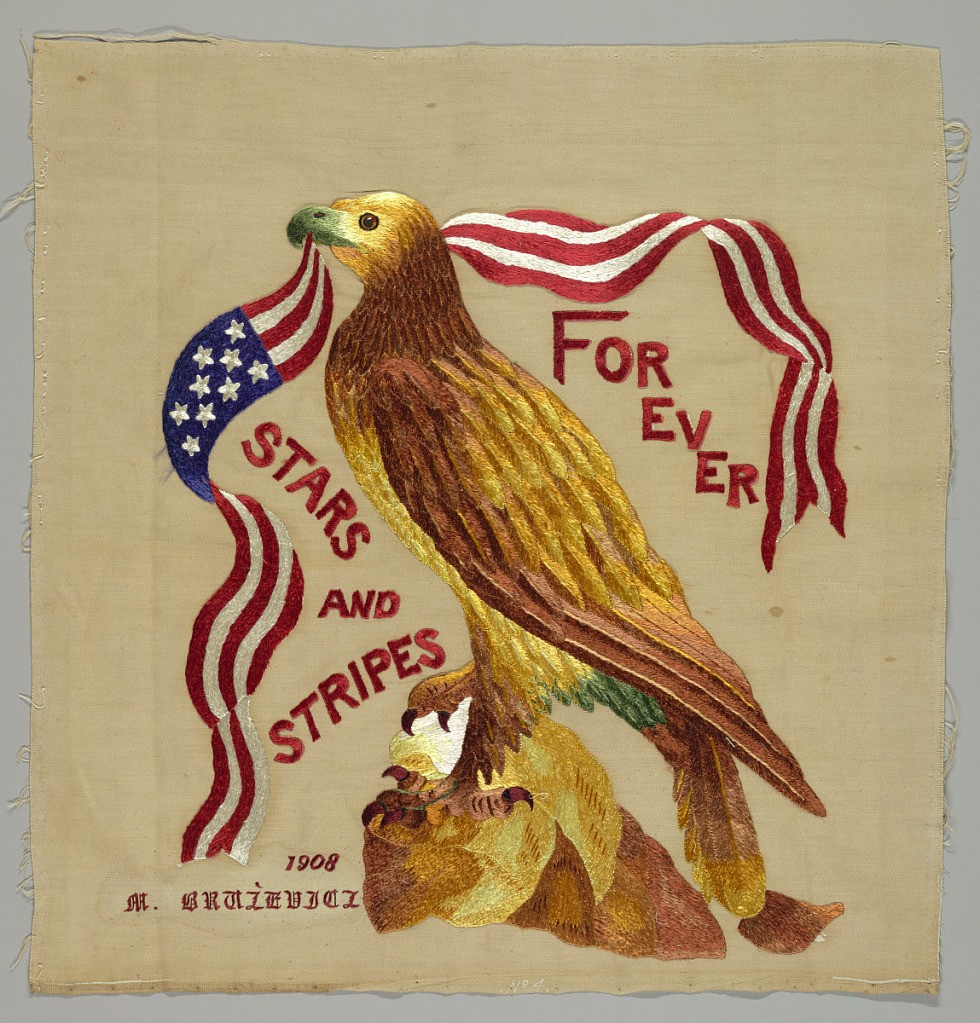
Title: Embroidered picture
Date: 1908
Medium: cotton Technique: stem, satin, surface satin and running stitches on a 4&1 satin foundation
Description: Picture in bright colors of an eagle on a rock with a flag and pennants coming from its beak. Embroidery done over a painted outline.